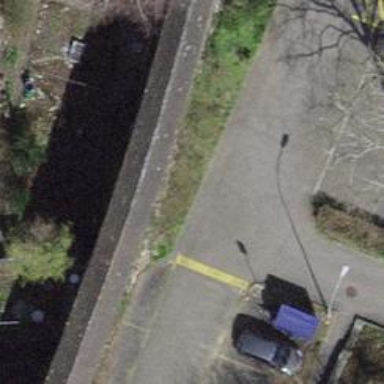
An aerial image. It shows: Historic city wall is acting as barrier.